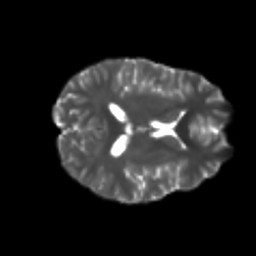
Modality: T2w
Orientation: axial
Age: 22
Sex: male
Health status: healthy
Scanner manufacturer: philips
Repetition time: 7.388 s
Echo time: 0.08599 s